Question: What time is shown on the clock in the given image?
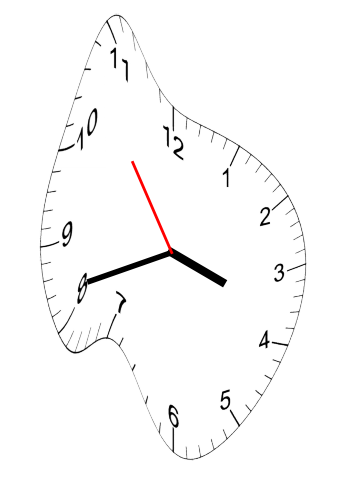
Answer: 03:41:54